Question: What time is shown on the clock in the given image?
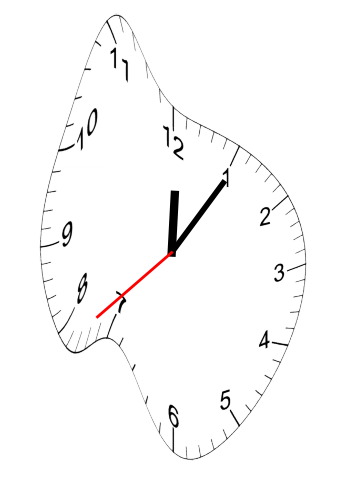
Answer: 12:05:38